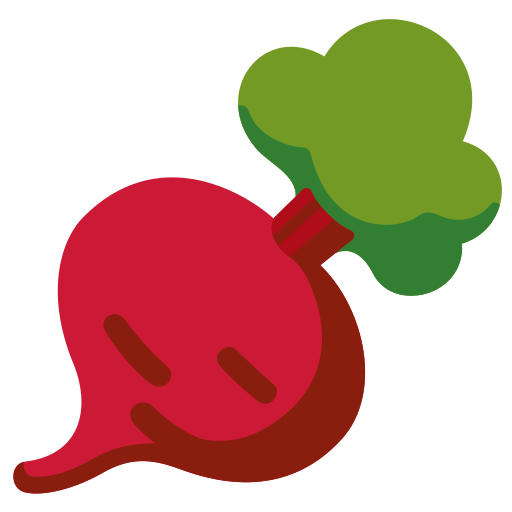
Emoji: 🫜